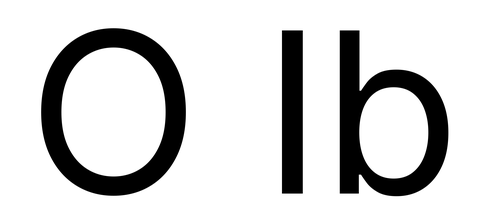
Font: Inter_Regular